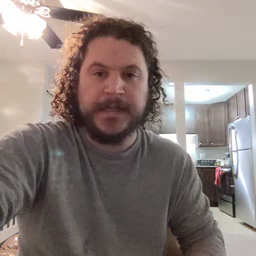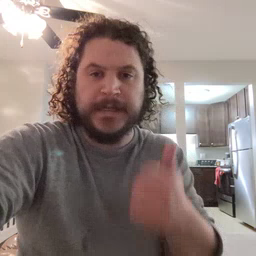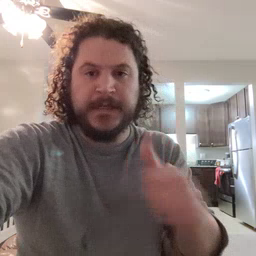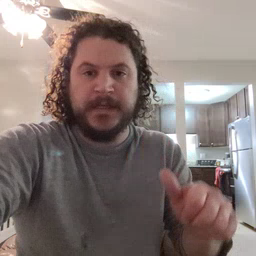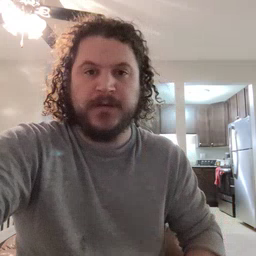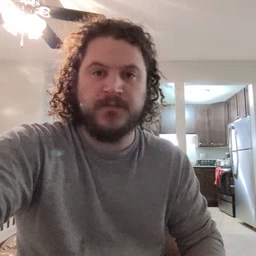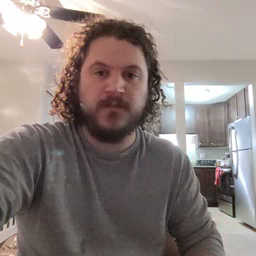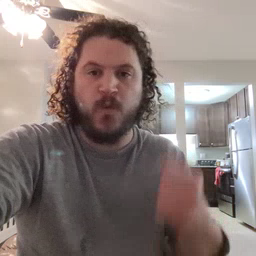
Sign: any